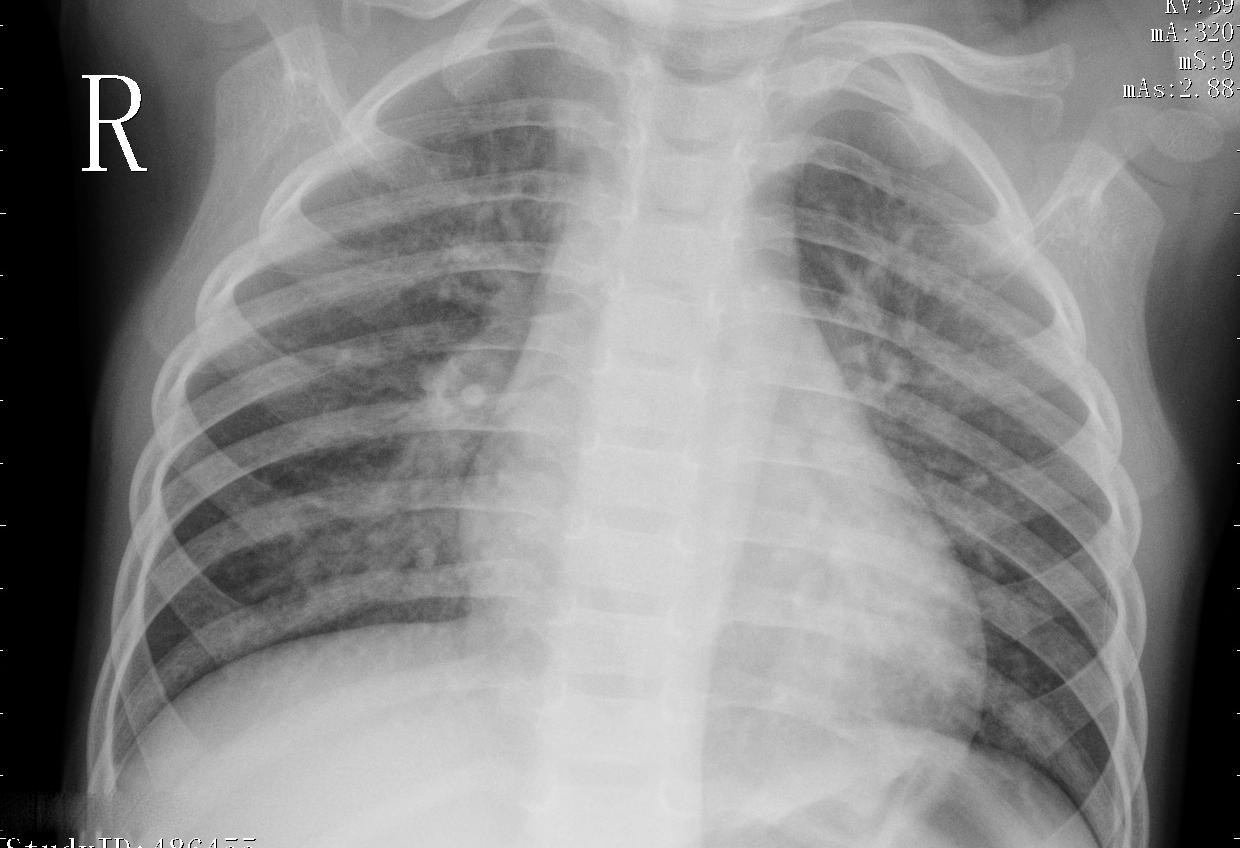
Diagnosis: PNEUMONIA